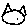
Label: cat